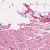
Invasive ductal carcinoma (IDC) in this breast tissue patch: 0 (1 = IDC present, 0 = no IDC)